Question: Does anybody know how to set specific color to a point on a chart?
For example:

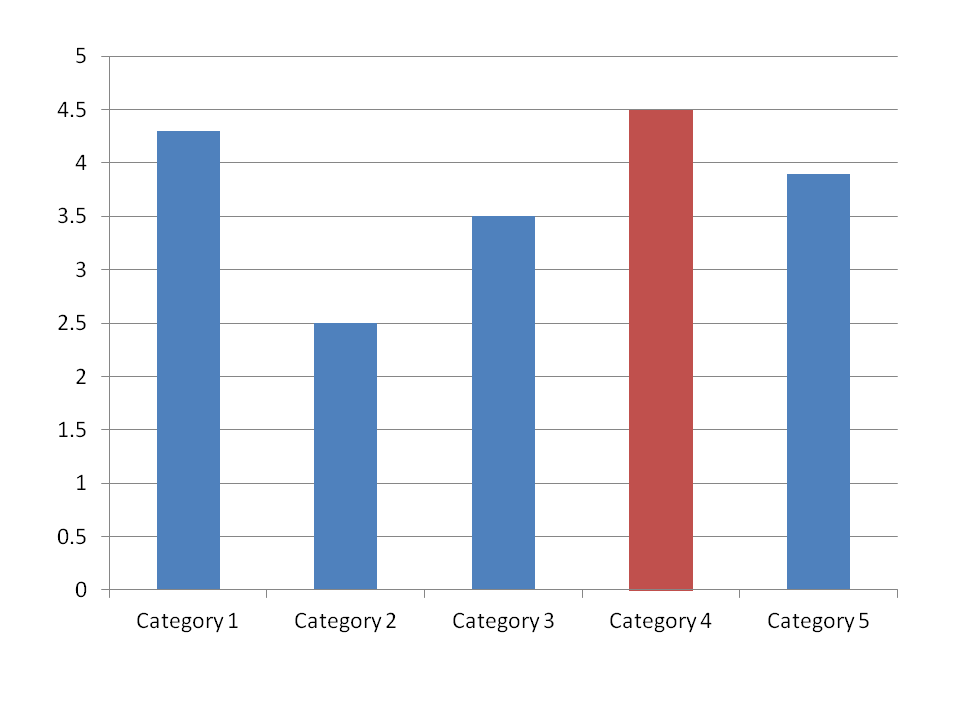
Answer: There is no official documentation for changing color of each bar, However there is an simple trick to achieve this. You can use 'isStacked:true' and overlap two bars. Use second bar if you need only other color.

'''
<!DOCTYPE html PUBLIC "-//W3C//DTD XHTML 1.0 Strict//EN" "http://www.w3.org/TR/xhtml1/DTD/xhtml1-strict.dtd">
<html xmlns="http://www.w3.org/1999/xhtml">
<head>
<meta http-equiv="content-type" content="text/html; charset=utf-8"/>
<title>
Google Visualization API Sample
</title>
<script type="text/javascript" src="http://www.google.com/jsapi"></script>
<script type="text/javascript">
google.load('visualization', '1', {packages: ['corechart']});
</script>
<script type="text/javascript">
function drawVisualization() {
// Create and populate the data table.
var data = new google.visualization.DataTable();
// Add columns
data.addColumn('string', 'Category');
data.addColumn('number', 'value');
data.addColumn('number','value');//Used for red bar
data.addRows(5);
data.setCell(0, 0, 'Category 1');
data.setCell(0, 1, 4.25);
data.setCell(1, 0, 'Category 2');
data.setCell(1, 1, 2.5);
data.setCell(2, 0, 'Category 3');
data.setCell(2, 1, 3.5);
data.setCell(3, 0, 'Category 4');
data.setCell(3, 2, 4.5);//Used because we need red or other color bar
data.setCell(4, 0, 'Category 5');
data.setCell(4, 1, 3.75);
// Create and draw the visualization.
new google.visualization.ColumnChart(document.getElementById('visualization')).
draw(data,{isStacked: true});
}
google.setOnLoadCallback(drawVisualization);
</script>
</head>
<body style="font-family: Arial;border: 0 none;">
<div id="visualization" style="width: 600px; height: 400px;"></div>
</body>
</html>
'''
You can check a quick demo here <URL>